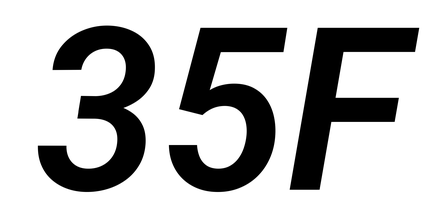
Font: Roboto-Italic_SemiBold_Italic